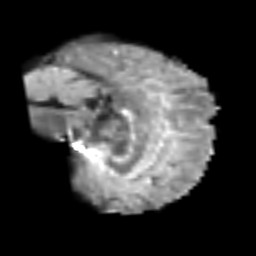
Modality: T2w
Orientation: sagittal
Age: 49
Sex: male
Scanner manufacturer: siemens
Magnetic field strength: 3 T
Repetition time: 6.1 s
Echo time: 0.101 s